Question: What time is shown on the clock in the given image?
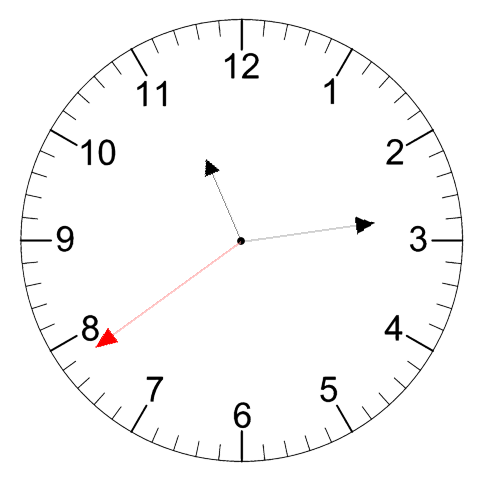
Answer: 11:13:39